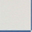
Piece: xx